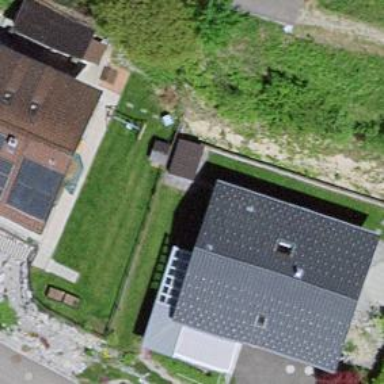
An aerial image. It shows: Gabled roofed house.